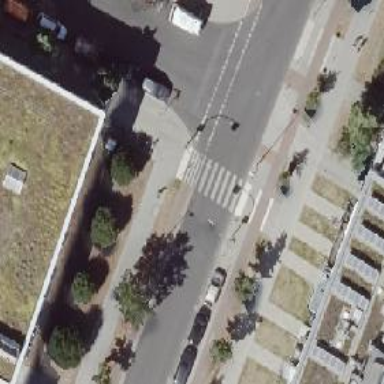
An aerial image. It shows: Zebra crossing on the road.